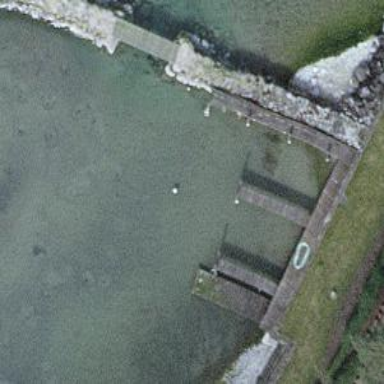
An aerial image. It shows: Man-made pier.